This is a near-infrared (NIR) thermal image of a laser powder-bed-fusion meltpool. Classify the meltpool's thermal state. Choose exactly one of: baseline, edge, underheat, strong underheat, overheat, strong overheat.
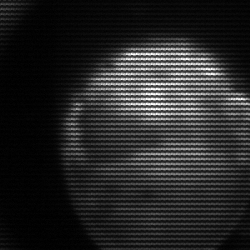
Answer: edge